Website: bh-photo
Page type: delivery-shipping
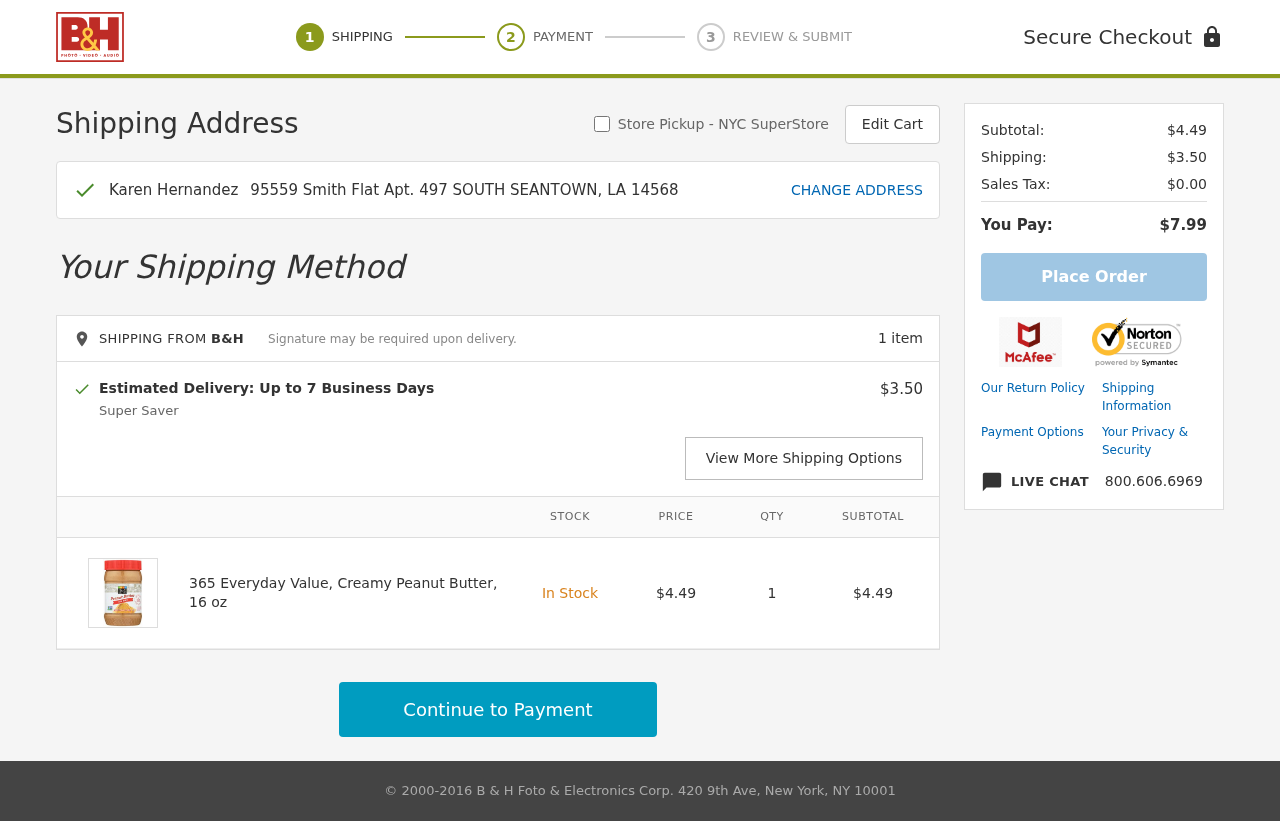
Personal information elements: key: PII_FULLNAME
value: Karen Hernandez
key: PII_STREET
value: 95559 Smith Flat Apt. 497
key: PII_CITY_STATE_ZIP
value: SOUTH SEANTOWN, LA 14568
Product elements: key: PRODUCT1_NAME
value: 365 Everyday Value, Creamy Peanut Butter, 16 oz
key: PRODUCT1_PRICE
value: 4.49
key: PRODUCT1_QUANTITY
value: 1
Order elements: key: ORDER_NUM_ITEMS
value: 1 item
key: ORDER_DELIVERY_DATE
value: Estimated Delivery: Up to 7 Business Days
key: ORDER_SHIPPING_COST
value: $3.50
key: ORDER_SUBTOTAL
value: $4.49
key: ORDER_SUBTOTAL2
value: $4.49
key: ORDER_SHIPPING_COST2
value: $3.50
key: ORDER_TAX
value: $0.00
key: ORDER_TOTAL
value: $7.99